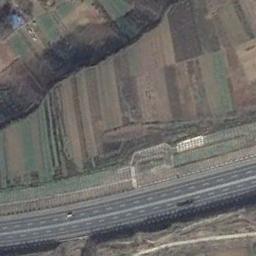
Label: freeway